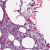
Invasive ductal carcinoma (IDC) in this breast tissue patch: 0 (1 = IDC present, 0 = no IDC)